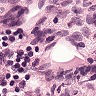
Metastatic tissue present: no